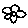
Label: flower